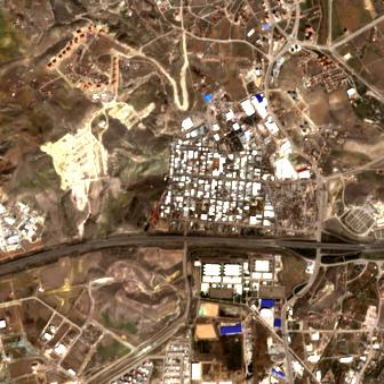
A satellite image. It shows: Scrap yard located in industrial area.